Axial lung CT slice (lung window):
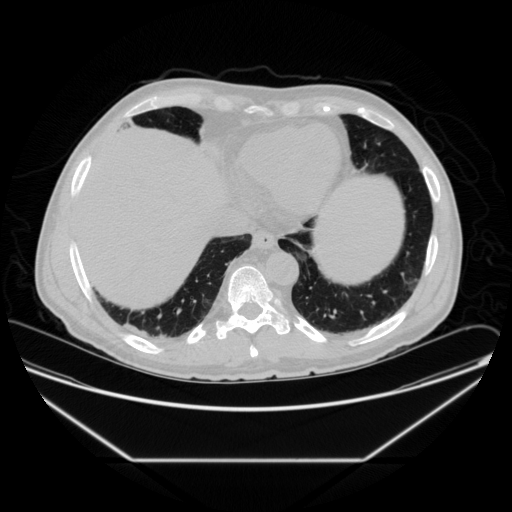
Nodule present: no